Field crop: maize
Growth stage: 2
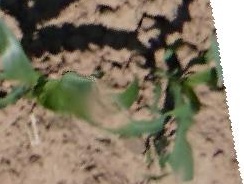
Species: maize